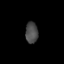
Tissue: lung
Cell type: Fibroblasts
Senescence score: 0.5752
Nuclear area (px): 260
Mean DAPI intensity: 74.158